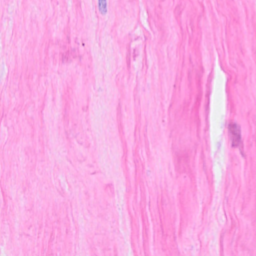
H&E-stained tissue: Breast